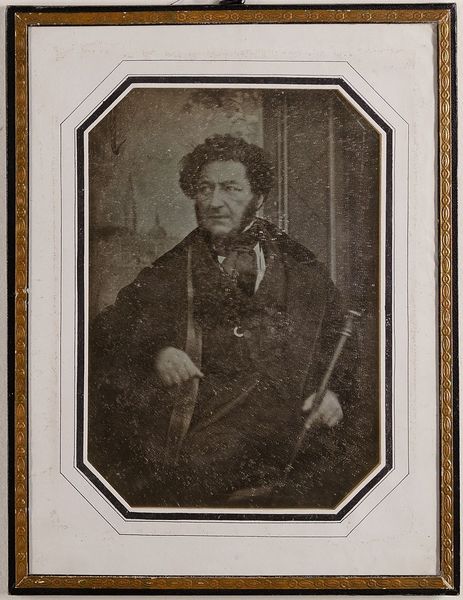
Titel: Unbekannter Mann mit Gehstock
Künstler: Bernhard Axel Bendixen
Standort: Hamburg
Institution: Museum für Kunst und Gewerbe Hamburg
Schlagwörter: mann, kleidung, portrait, figur, gehstock, foto, fotografie, photographie, photo, lichtbild, daguerreotypie, accessoires, bildwerke, angewandte und bildende kunst, hessische systematik, porträt, zubehör, porträtfotografie, porträtphotographie, hüftbild